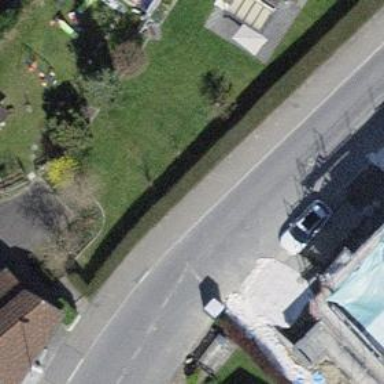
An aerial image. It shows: Hedge acting as barrier.